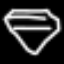
Label: diamond